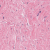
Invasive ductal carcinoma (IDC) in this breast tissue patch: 0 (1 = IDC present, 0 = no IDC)